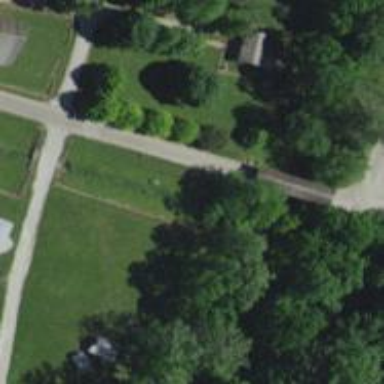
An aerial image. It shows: Covered bridge on residential road.